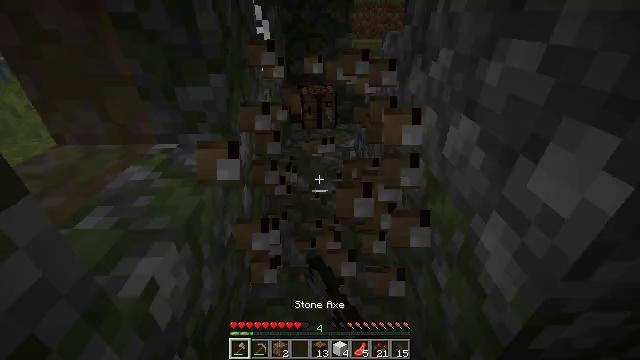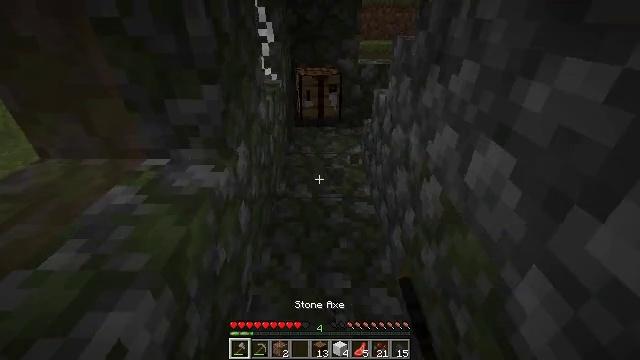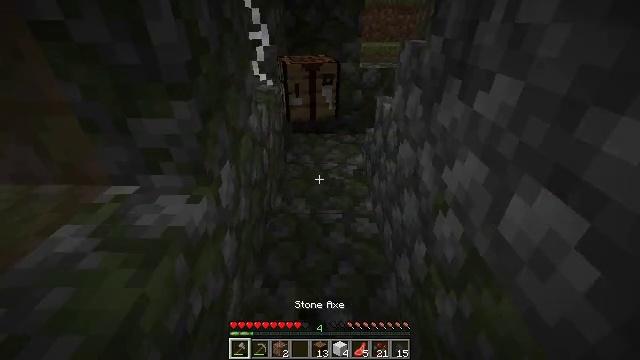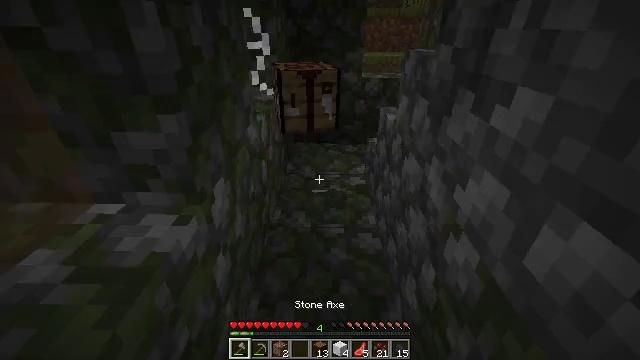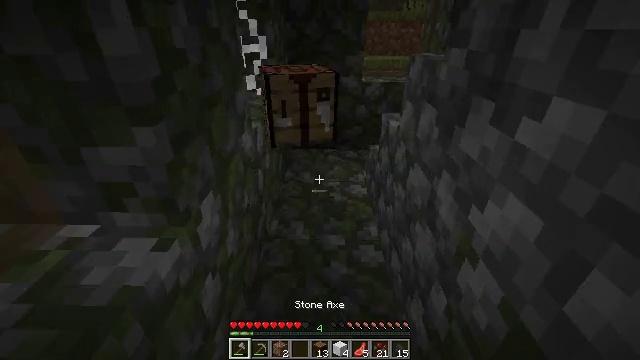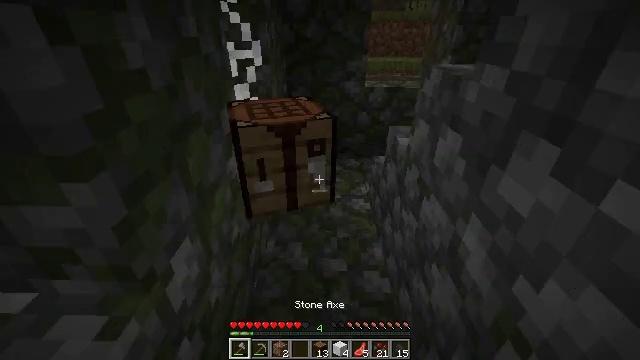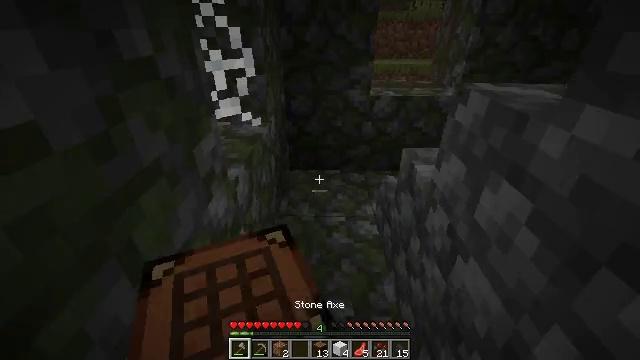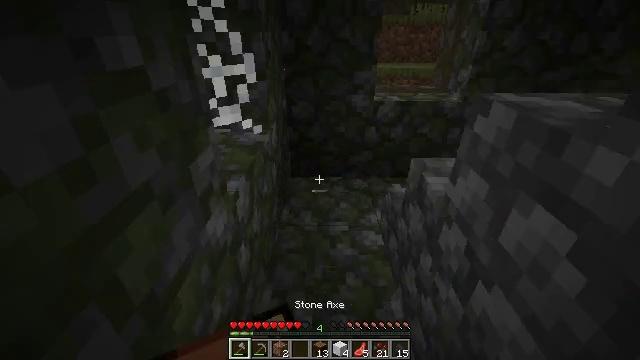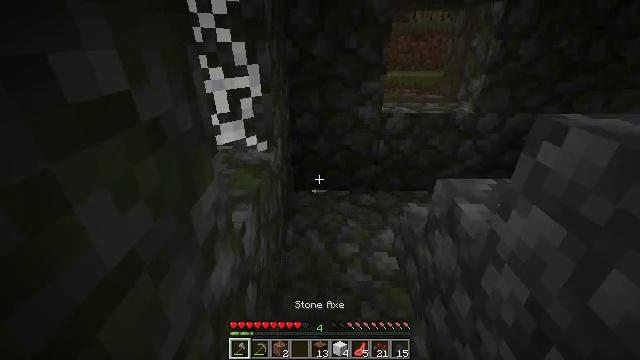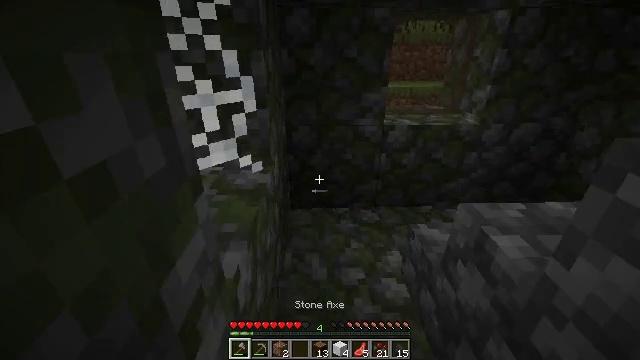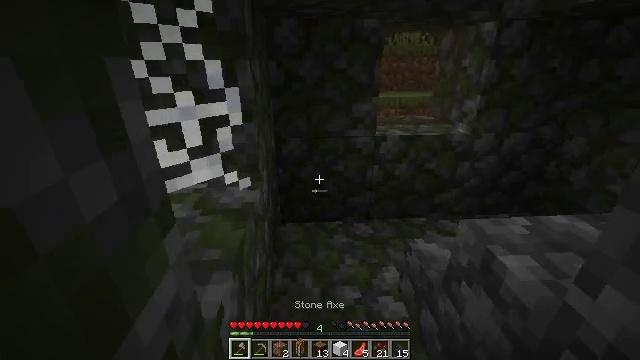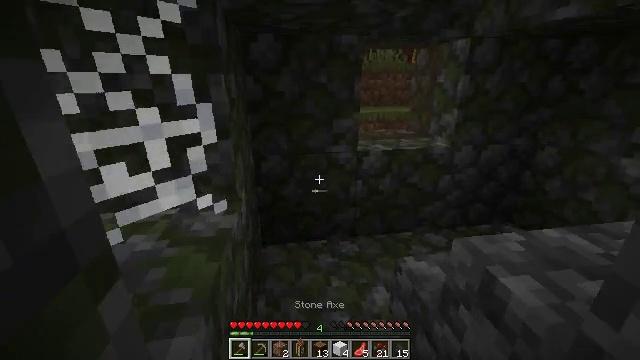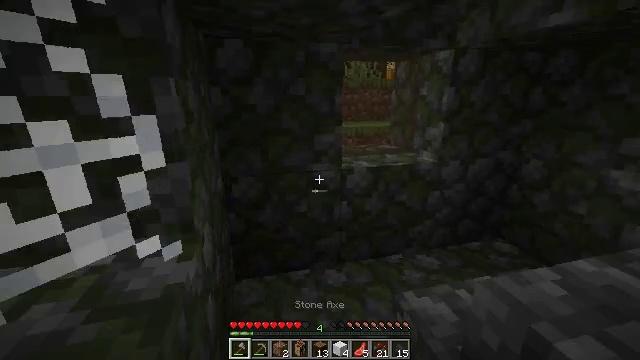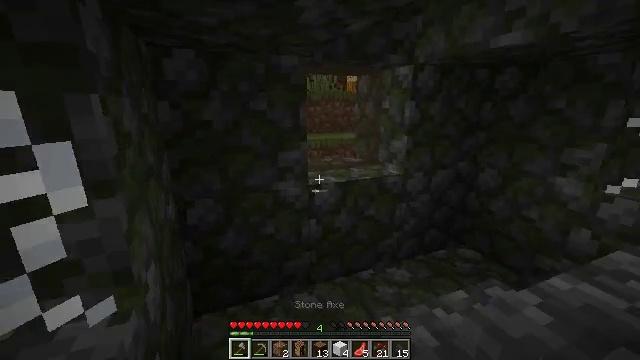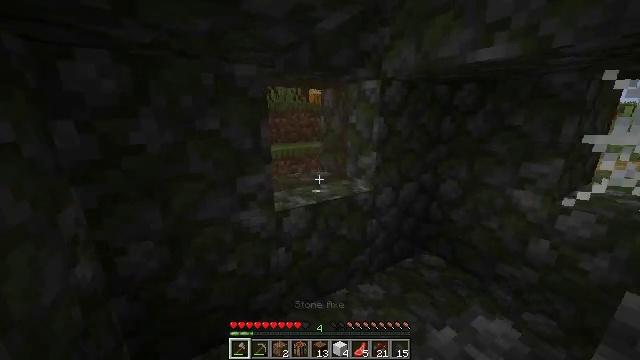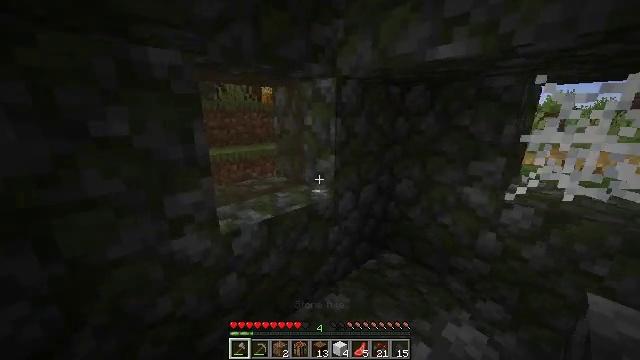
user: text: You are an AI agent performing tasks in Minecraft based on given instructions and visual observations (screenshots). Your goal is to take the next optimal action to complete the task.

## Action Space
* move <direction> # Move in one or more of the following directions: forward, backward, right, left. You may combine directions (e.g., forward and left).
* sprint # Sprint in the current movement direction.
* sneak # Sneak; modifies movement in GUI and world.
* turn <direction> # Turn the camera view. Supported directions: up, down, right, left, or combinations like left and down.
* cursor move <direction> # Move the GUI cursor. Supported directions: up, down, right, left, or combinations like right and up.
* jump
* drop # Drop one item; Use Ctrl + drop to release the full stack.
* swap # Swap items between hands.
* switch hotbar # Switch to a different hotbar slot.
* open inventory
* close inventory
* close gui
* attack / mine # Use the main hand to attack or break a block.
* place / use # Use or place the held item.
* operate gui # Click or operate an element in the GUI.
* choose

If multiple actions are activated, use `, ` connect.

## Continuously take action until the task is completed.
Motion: motion action
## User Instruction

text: Break the bookshelf for books.
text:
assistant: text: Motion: move forward, turn left, attack / mine
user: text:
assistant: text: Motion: move forward, attack / mine
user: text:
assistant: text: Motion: move forward, turn up
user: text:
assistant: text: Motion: move forward
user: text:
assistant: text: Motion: move forward
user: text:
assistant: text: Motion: move forward
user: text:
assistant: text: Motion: move forward and move left
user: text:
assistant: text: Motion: move forward and move left, turn up
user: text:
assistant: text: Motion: move forward and move left, turn right and up
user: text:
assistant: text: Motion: move forward and move left, turn right and up
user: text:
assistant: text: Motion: move forward, sprint, turn right and up
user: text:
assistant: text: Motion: move forward, sprint, turn right and up
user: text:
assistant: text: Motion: move forward, sprint, turn right and up
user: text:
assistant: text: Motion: move forward, sprint, turn right
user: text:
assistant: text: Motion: move forward, sprint, turn right
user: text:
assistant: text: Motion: move forward, sprint, turn right and down
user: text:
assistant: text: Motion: move forward, sprint, turn right and down
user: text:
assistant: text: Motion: move forward, sprint, turn right and down
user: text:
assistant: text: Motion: move forward and move right, sprint, turn right and down
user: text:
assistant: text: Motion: move forward and move right, sprint
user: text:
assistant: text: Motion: move forward and move right, sprint
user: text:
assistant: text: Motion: move forward, sprint
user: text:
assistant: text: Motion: move forward and move left, sprint, turn left and up
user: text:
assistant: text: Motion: move forward and move left, sprint, turn left and up
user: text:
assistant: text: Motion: move forward and move left, sprint, turn left and up
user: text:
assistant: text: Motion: move forward and move left, sprint, turn left and up
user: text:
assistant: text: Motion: move forward and move left, sprint, turn right and up
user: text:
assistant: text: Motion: move forward and move left, sprint, turn right and up
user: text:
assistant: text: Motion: move forward and move left, sprint, turn right
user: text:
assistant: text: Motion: move forward and move left, sprint, turn right